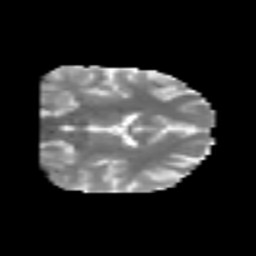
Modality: MD
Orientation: coronal
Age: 25
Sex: male
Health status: healthy